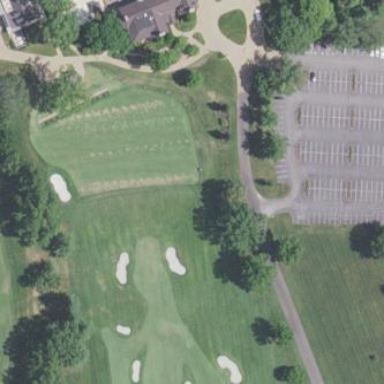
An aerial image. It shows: Grassy area used as driving range for golf.